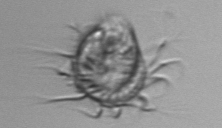
Label: Leegaardiella_ovalis